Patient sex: M
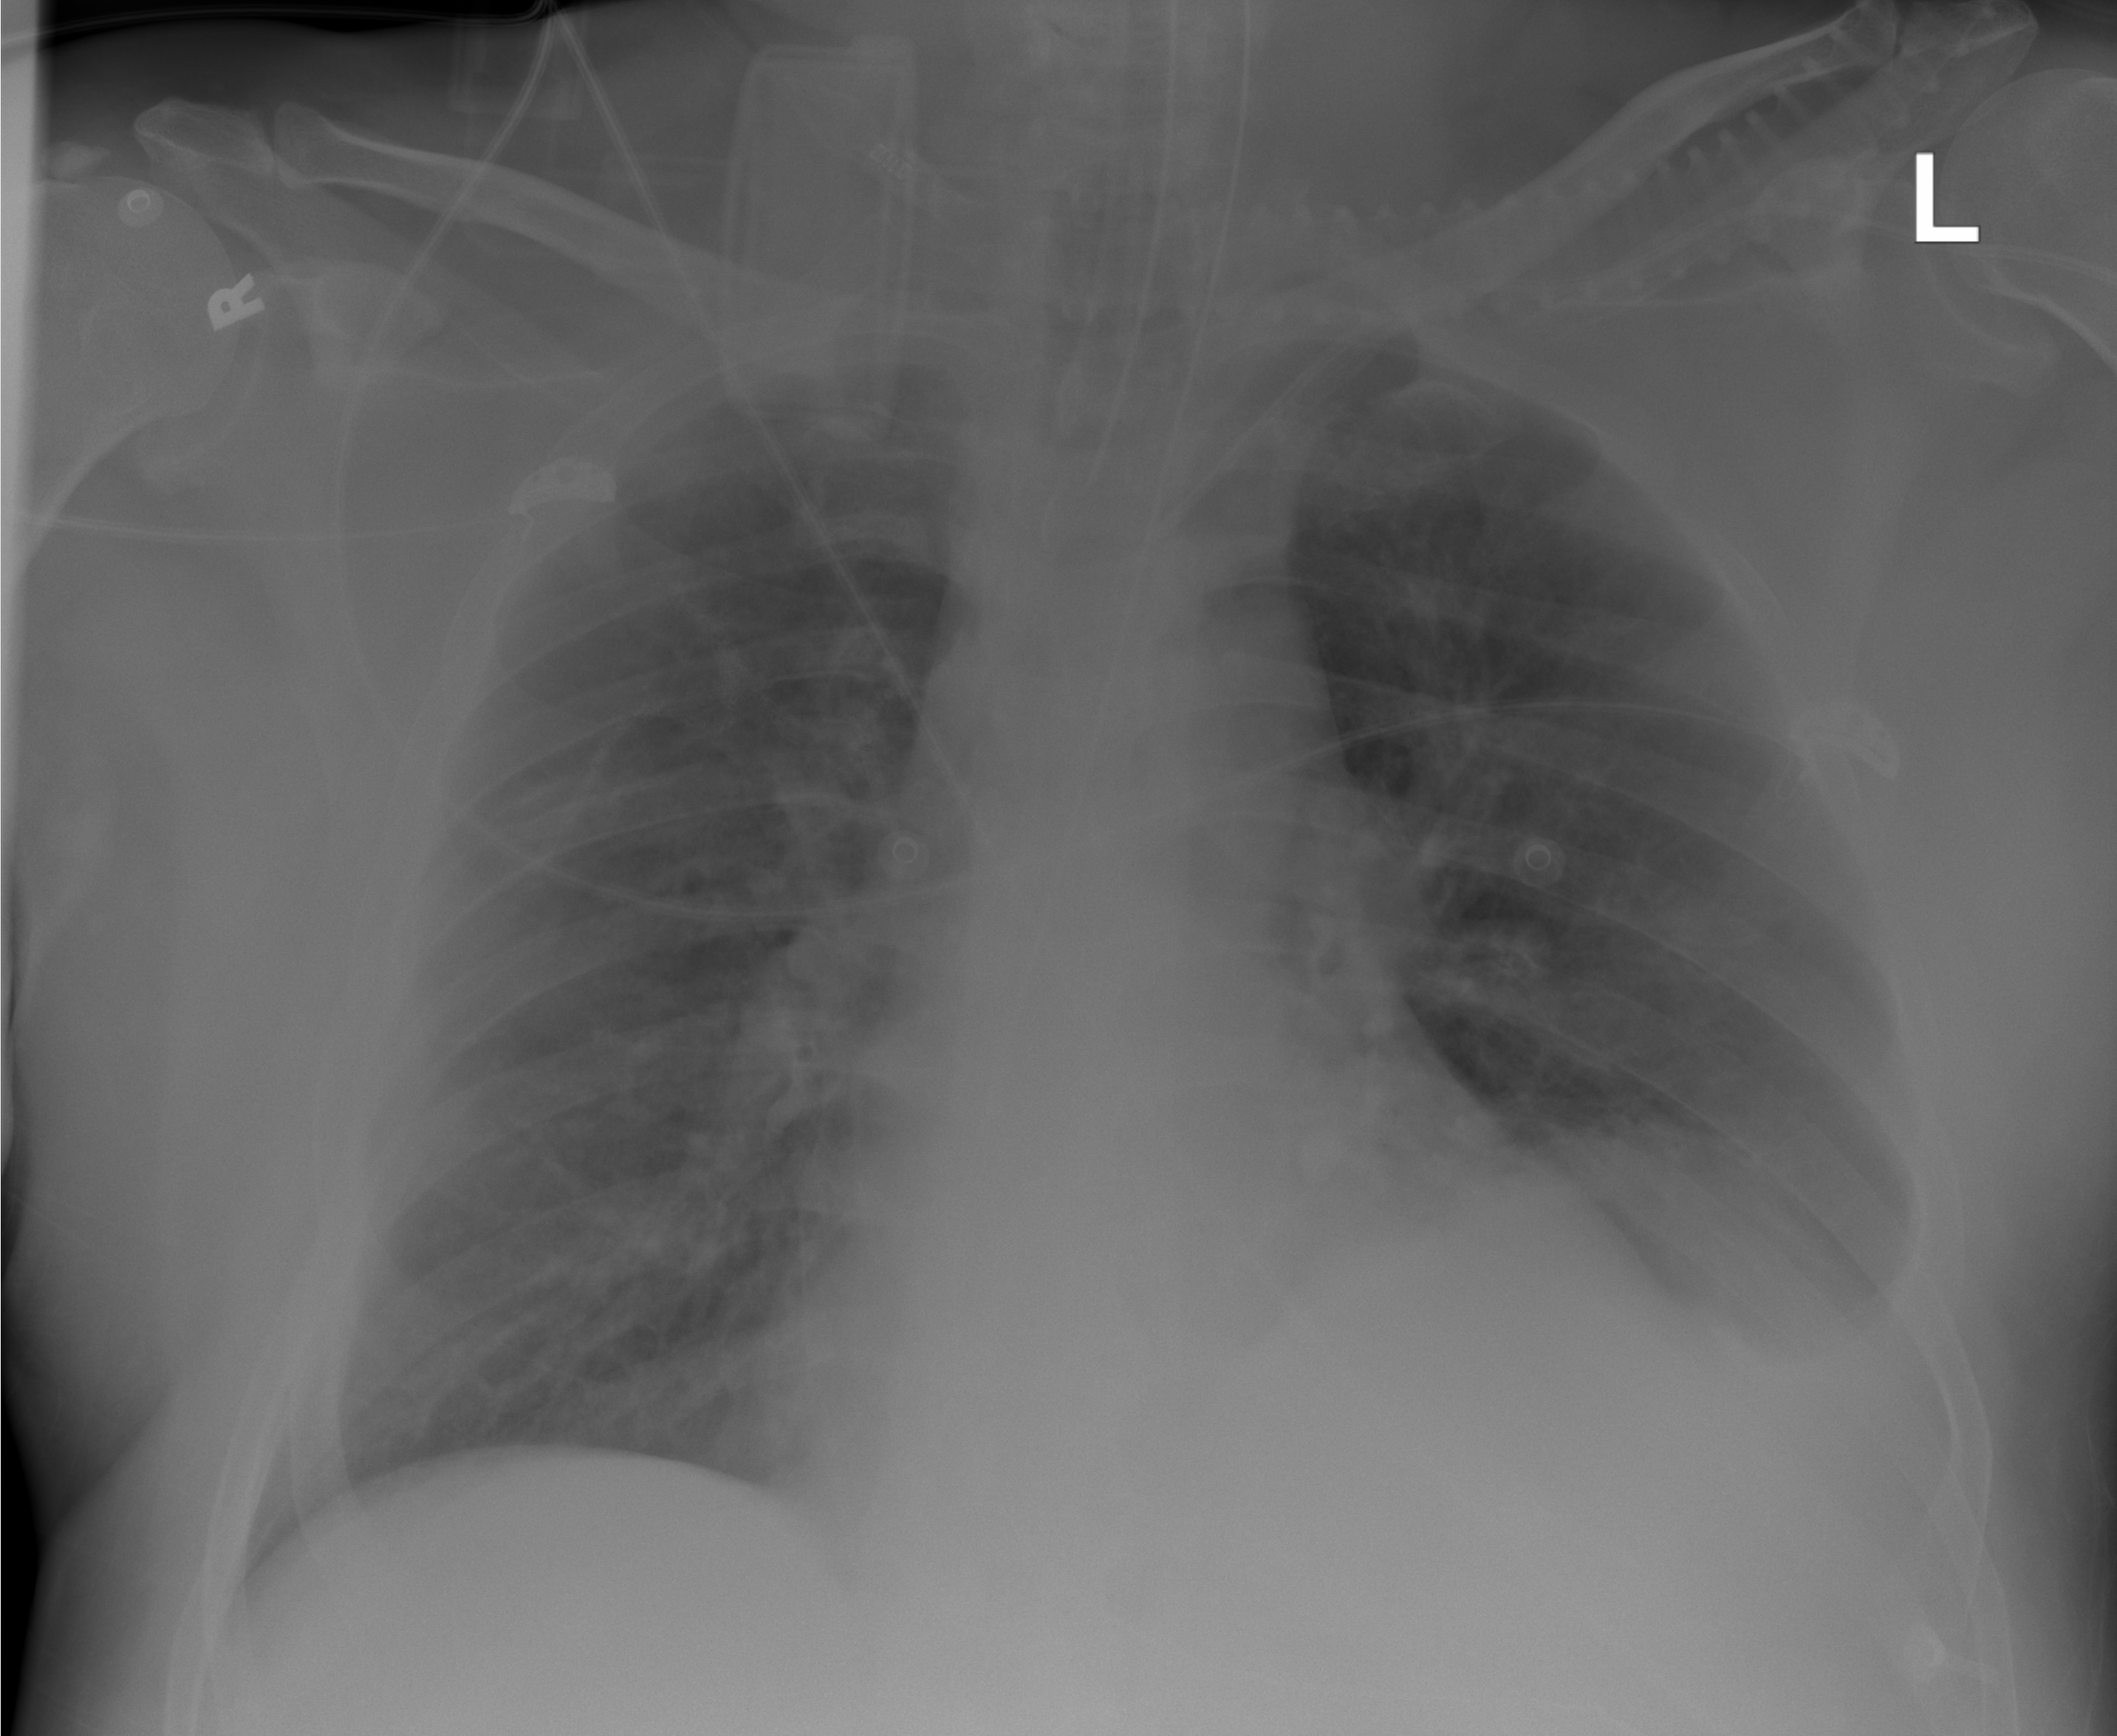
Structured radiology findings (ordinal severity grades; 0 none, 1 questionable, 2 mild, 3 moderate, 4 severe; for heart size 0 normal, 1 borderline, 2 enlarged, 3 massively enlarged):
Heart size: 0
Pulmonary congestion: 0
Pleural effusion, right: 0
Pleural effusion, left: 3
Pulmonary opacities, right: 0
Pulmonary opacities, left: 0
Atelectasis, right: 0
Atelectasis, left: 2